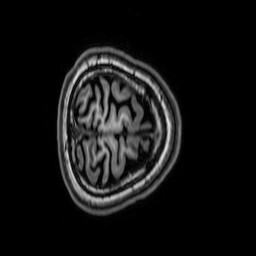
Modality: T1w
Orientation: axial
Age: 22
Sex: female